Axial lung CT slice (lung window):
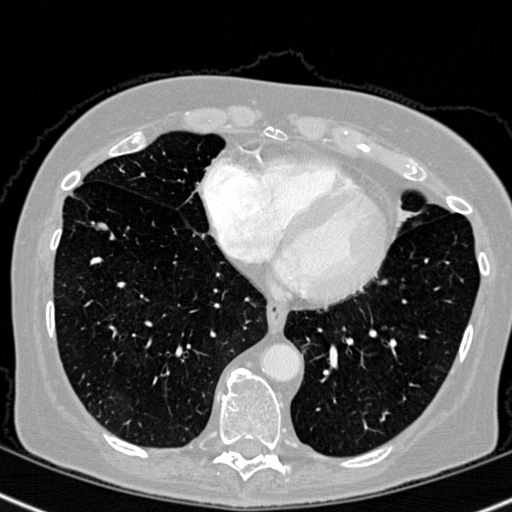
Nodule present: no